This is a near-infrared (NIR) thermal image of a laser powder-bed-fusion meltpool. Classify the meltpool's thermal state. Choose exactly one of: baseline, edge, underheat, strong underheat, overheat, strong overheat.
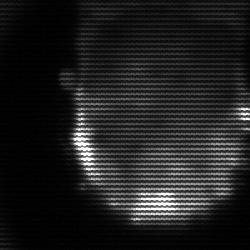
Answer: baseline